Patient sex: M
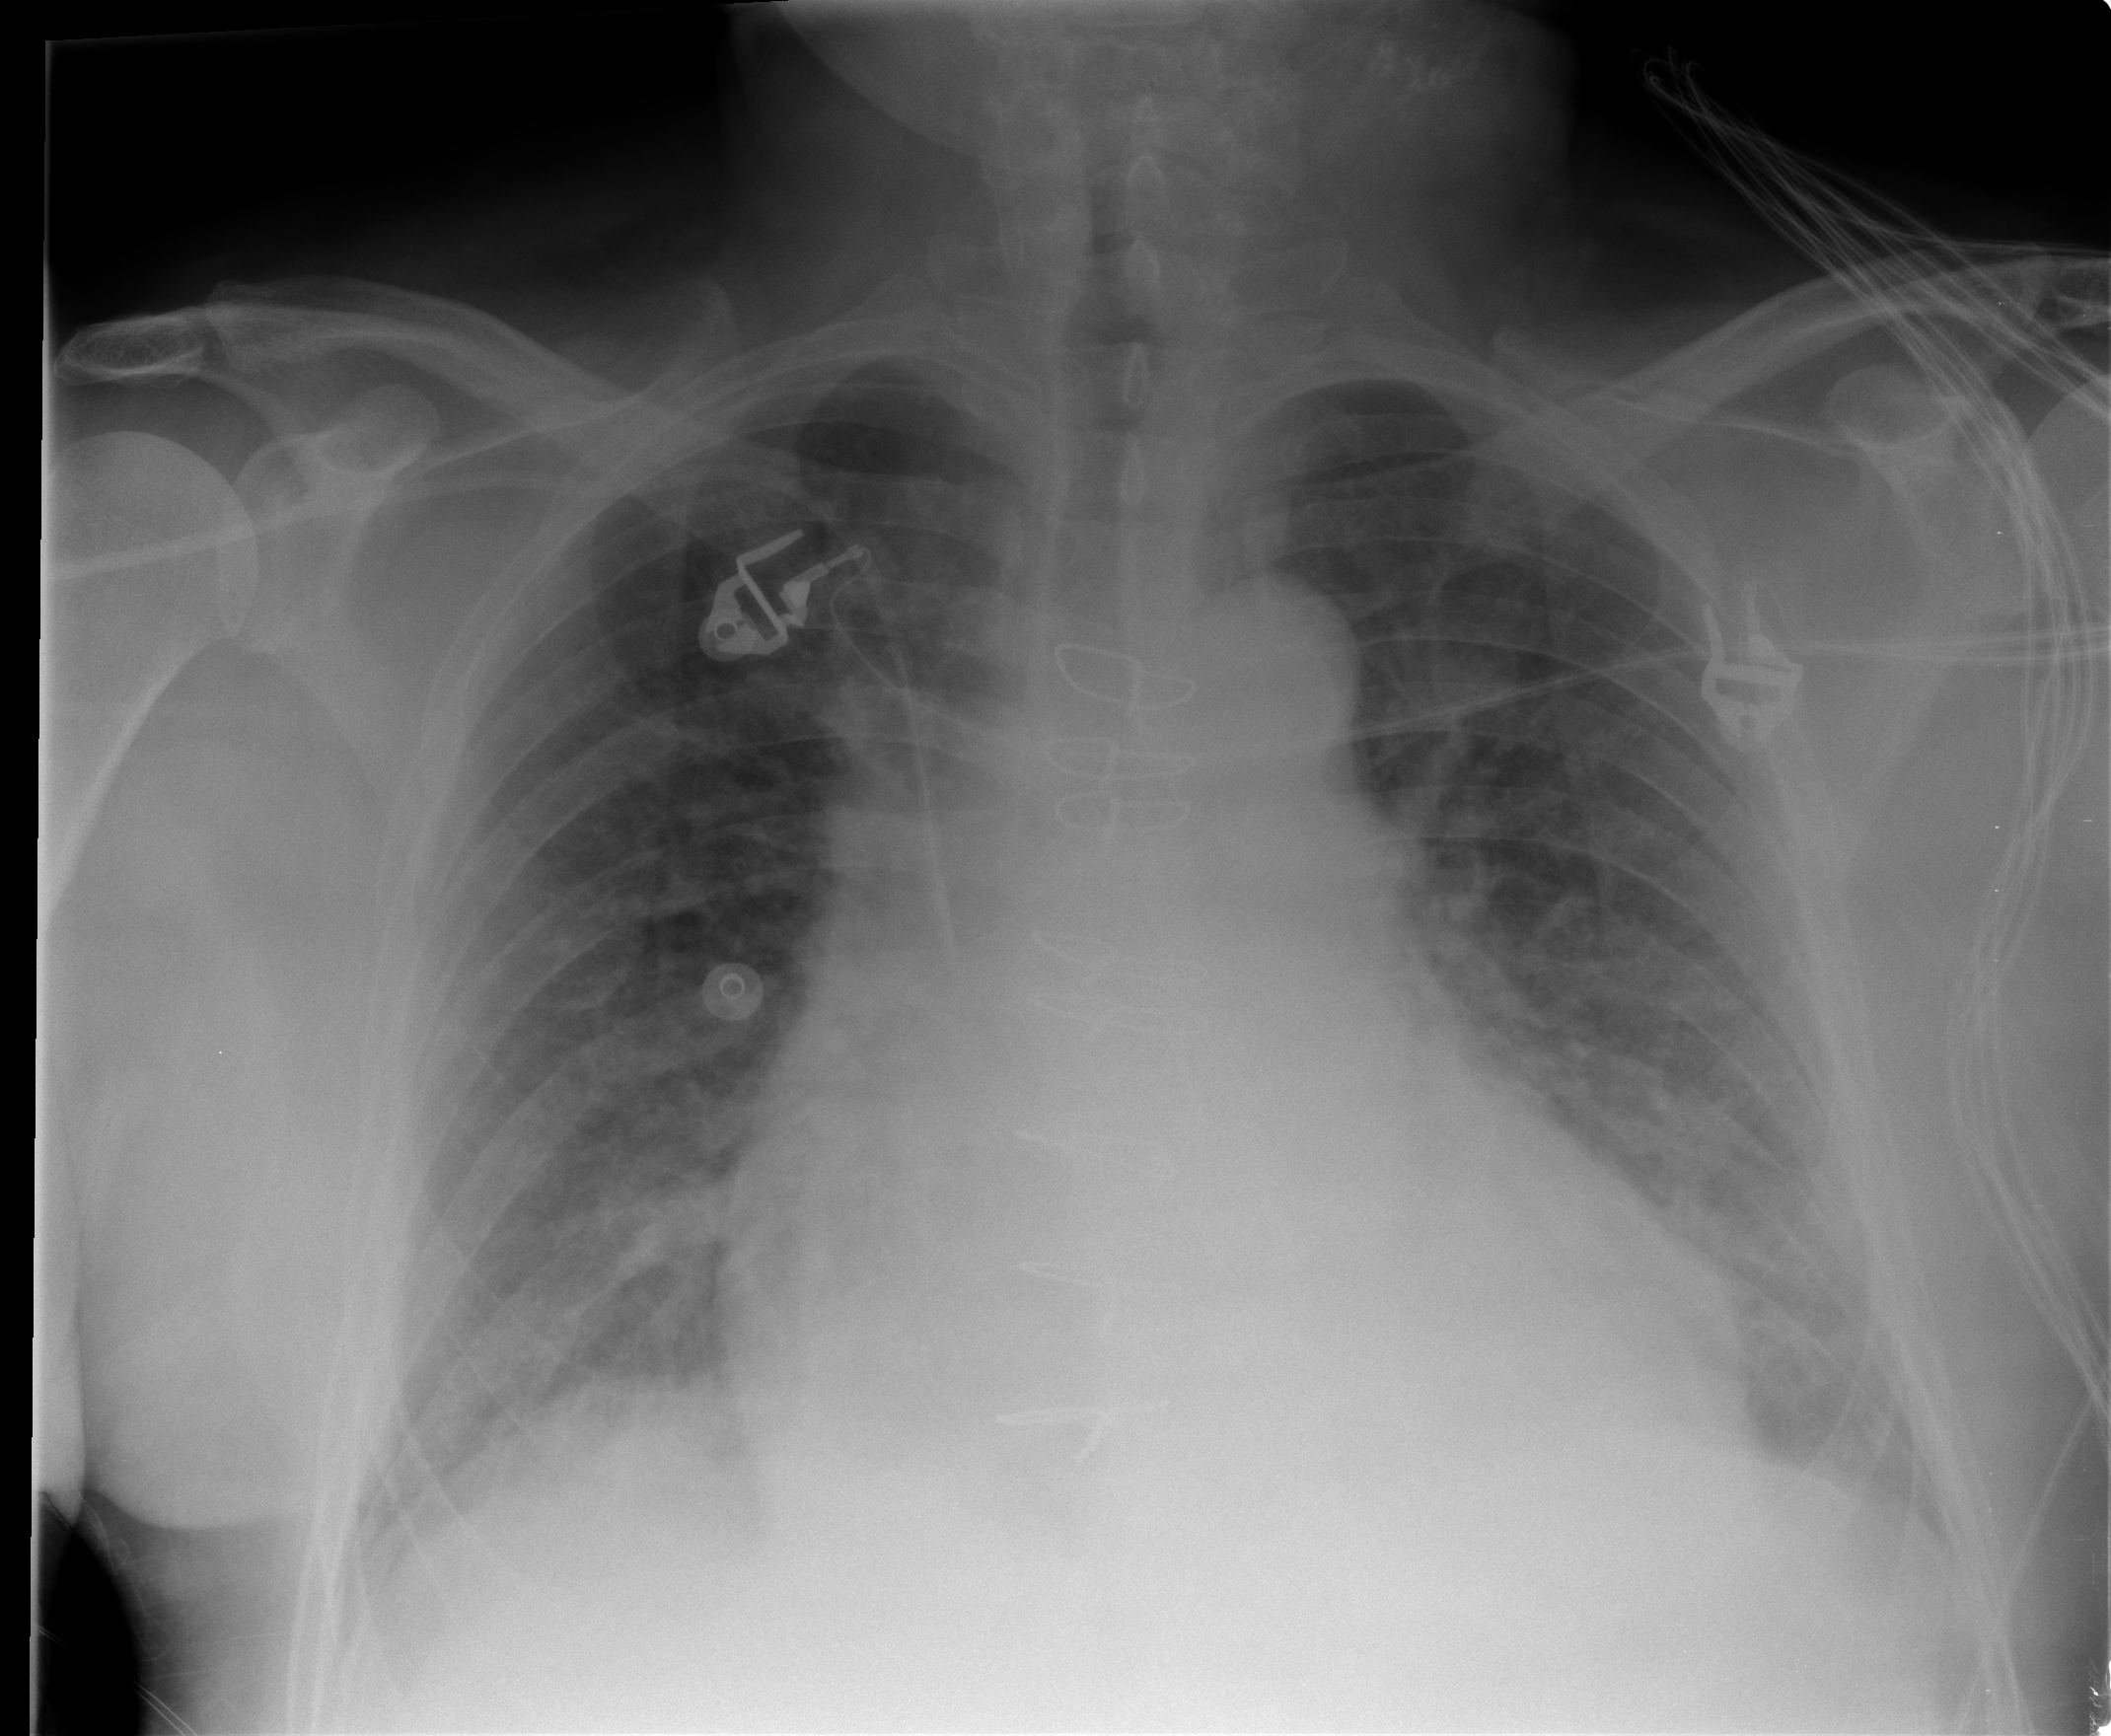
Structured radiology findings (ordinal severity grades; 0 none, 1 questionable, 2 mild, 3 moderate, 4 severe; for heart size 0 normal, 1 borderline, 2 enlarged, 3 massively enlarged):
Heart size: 2
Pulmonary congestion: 3
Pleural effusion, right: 1
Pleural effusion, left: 1
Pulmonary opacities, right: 1
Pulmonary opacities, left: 2
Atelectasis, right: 2
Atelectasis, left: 2